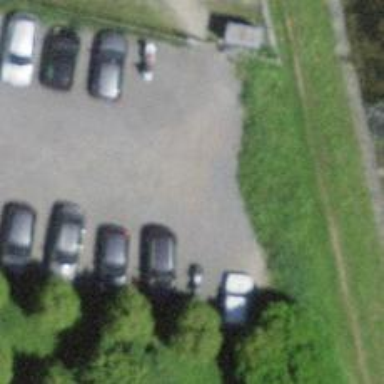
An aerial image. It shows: Road serving as parking aisle.